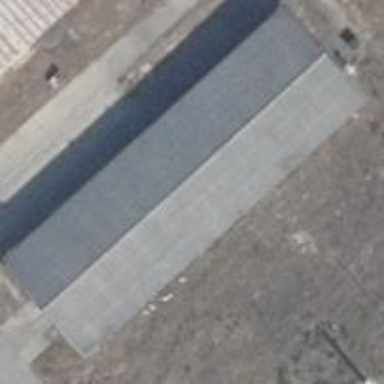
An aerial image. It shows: Building with gabled grey roof.